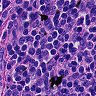
Metastatic tissue present: no